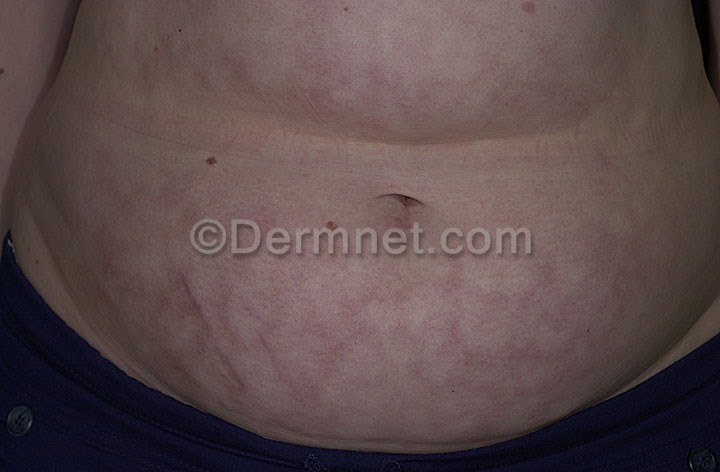
Disease: Light Diseases and Disorders of Pigmentation